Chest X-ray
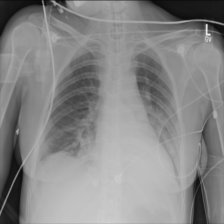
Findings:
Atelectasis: positive
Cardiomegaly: negative
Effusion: negative
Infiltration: negative
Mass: negative
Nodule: negative
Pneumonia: positive
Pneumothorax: negative
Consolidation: positive
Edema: negative
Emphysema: negative
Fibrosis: negative
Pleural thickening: negative
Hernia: negative